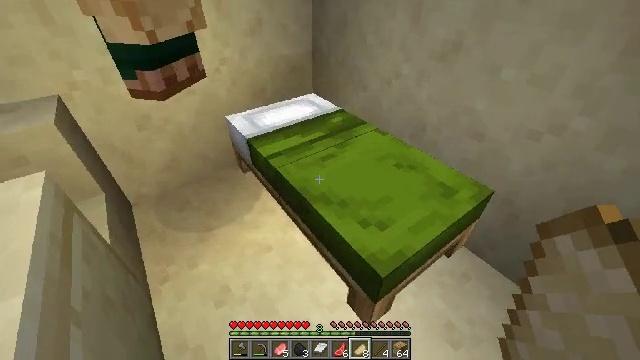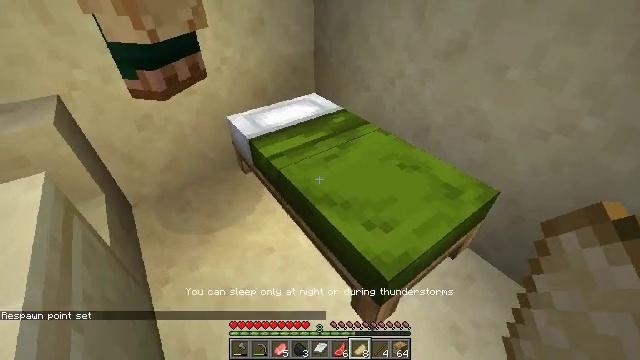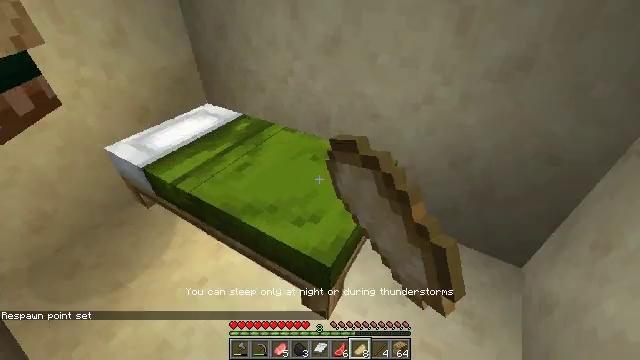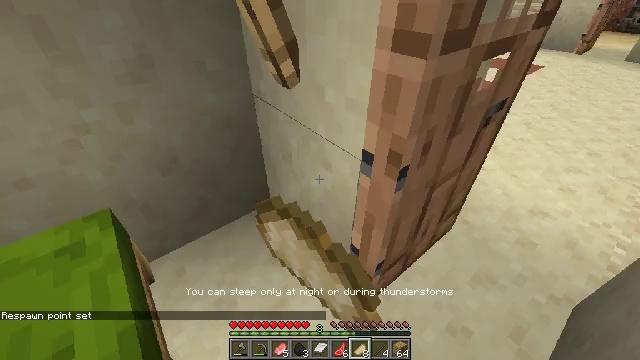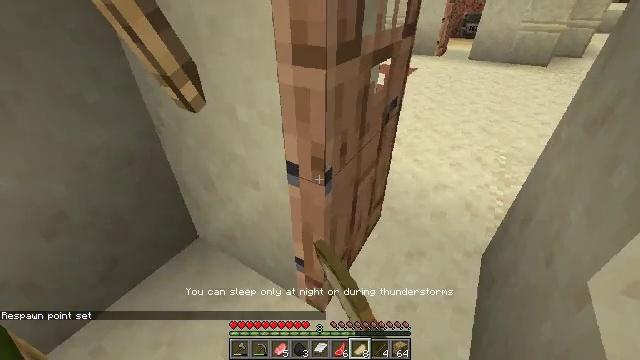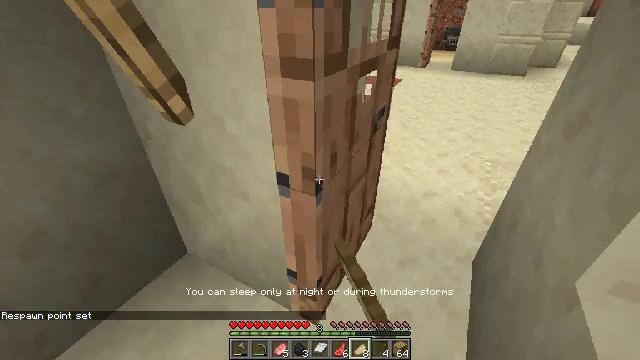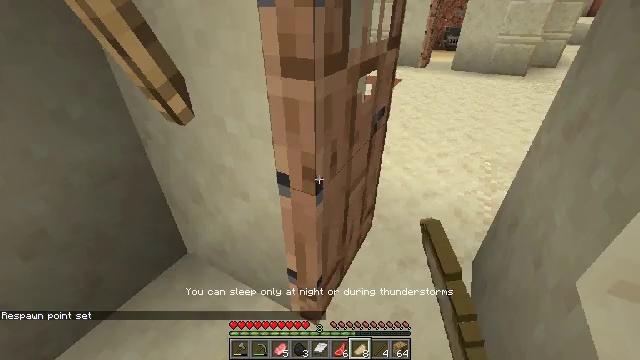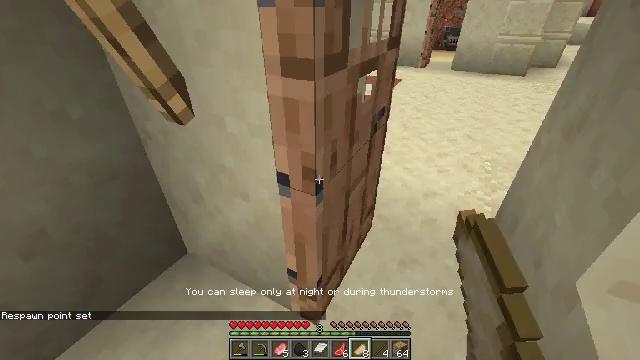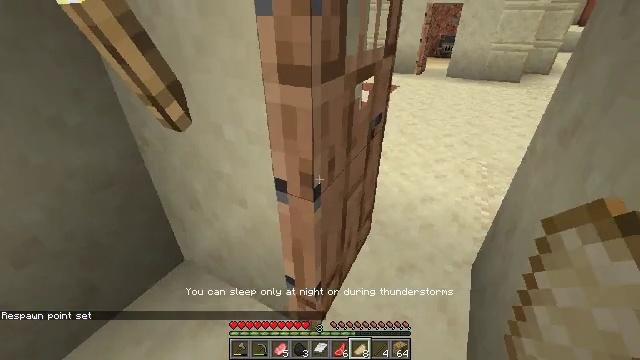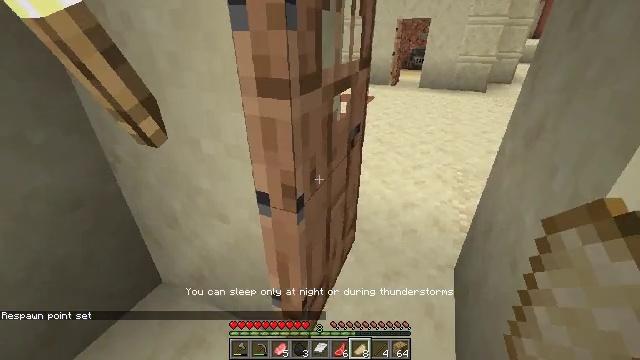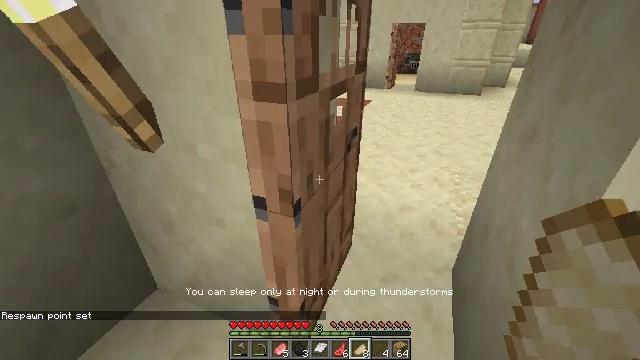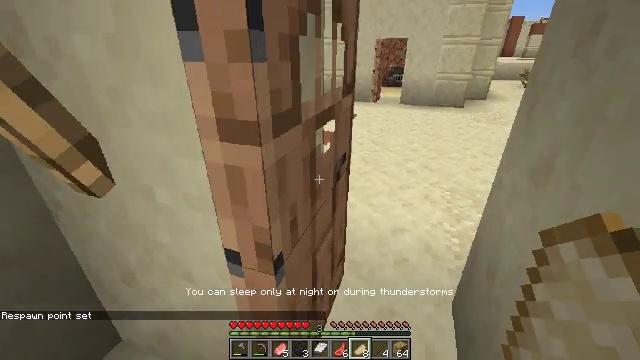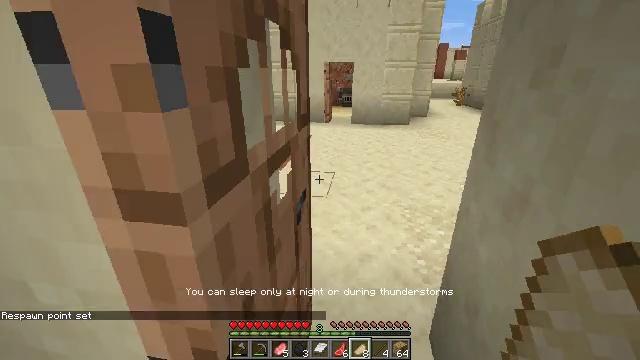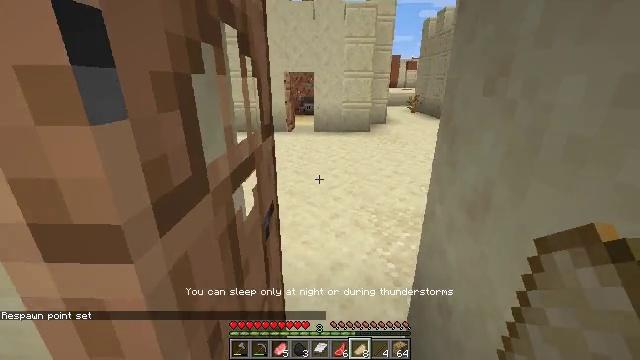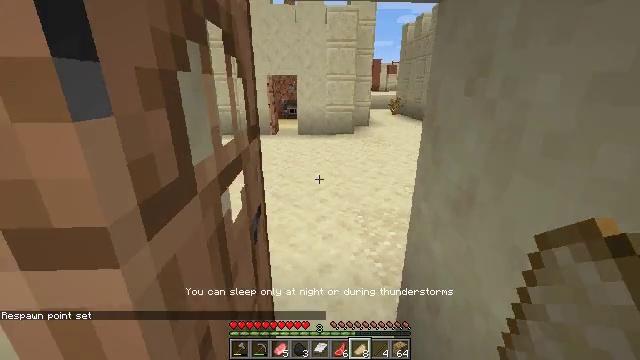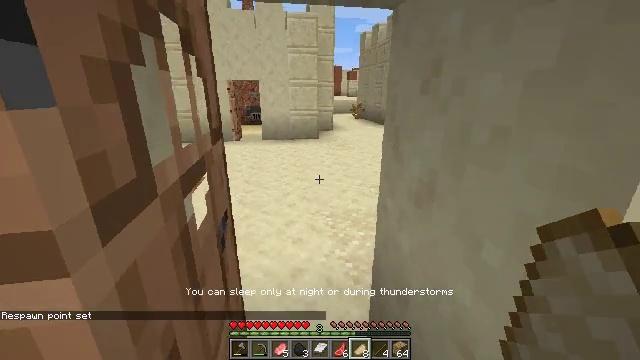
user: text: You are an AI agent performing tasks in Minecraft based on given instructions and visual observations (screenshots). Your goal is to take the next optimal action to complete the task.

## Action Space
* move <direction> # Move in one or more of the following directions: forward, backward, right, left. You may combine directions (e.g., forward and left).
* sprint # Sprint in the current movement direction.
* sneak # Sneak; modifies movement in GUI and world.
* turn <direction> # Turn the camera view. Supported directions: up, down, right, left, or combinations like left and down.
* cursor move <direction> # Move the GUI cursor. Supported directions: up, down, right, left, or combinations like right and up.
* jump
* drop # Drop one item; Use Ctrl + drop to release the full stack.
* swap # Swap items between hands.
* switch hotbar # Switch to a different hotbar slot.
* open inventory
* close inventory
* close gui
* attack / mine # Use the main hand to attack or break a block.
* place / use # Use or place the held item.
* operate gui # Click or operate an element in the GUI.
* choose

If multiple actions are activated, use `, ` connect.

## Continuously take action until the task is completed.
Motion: motion action
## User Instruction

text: Attack the hay block to get hay.
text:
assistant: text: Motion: no_op
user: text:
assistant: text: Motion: turn right
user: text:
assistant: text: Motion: turn right
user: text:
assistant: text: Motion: turn right and up
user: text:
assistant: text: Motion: turn right and up
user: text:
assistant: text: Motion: no_op
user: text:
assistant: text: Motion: no_op
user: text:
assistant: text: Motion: turn up
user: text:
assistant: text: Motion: turn right and up
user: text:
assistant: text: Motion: move forward
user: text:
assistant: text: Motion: move forward, turn right and up
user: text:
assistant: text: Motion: move forward, turn right and up
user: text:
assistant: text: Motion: move forward, turn right and up
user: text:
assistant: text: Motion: move forward, turn right
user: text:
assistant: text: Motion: move forward, turn right and up
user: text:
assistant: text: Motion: move forward, turn right and up
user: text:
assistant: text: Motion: move forward, sprint
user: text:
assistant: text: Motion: move forward, sprint
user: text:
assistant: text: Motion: move forward, sprint, turn right
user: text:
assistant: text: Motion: move forward, sprint, turn right and up
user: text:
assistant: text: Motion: move forward, sprint, turn right
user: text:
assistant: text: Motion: move forward, sprint
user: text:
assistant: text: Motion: move forward, sprint
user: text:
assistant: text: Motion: move forward, sprint
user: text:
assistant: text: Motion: move forward, sprint
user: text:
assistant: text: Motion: move forward, turn right and up
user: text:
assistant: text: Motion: move forward, turn right and up
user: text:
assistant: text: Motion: move forward, turn right
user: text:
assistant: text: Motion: move forward
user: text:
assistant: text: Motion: move forward, turn right